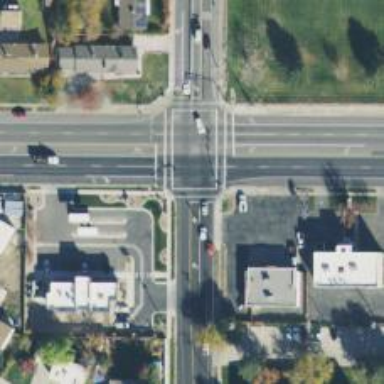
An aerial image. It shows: Crossing on the road with line markings.